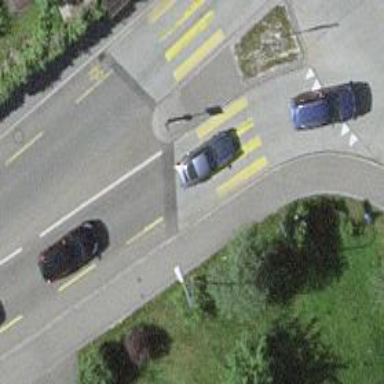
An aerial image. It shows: Uncontrolled zebra crossing with zebra markings.